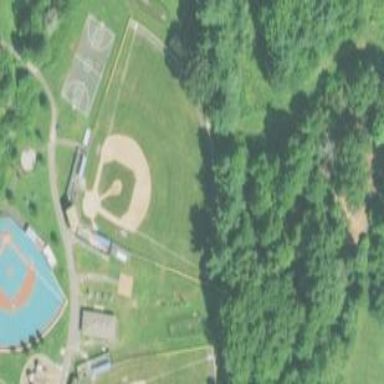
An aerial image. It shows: Baseball pitch for leisure land.